Current action and preconditions to check: trajectory_clear

Your task: For each precondition in the list above, predict whether it will hold at this action.

Consider the current scene as observed from the mobile robot's camera, and analyze the predicted future states of all dynamic agents (e.g., people, animals, vehicles, or any moving entities) within the NEXT SECOND.

IMPORTANT: Only answer "very likely" if you are absolutely certain—based on strong, clear evidence—that a dynamic agent will violate the precondition in the predicted future state. Do NOT answer "very likely" for unlikely, ambiguous, or low-probability risks.

Ask yourself for each precondition: Is there a high probability, with clear and convincing evidence, that the predicted future states of any dynamic agent will interfere with the predicted future state of the currently executing action within the NEXT SECOND, causing that precondition to fail?

Assess the risk level based on these predictions. Use "likely" or "very likely" if motions create a clear risk of interference.

Use "neutral" or "improbable" if agents are nearby but their predicted paths are clearly diverging or non-conflicting.

Failure Risk Categories: "very improbable", "improbable", "neutral", "likely", "very likely"

Answer Format: Output ONLY the probability_of_failure value from these categories: "very improbable", "improbable", "neutral", "likely", "very likely"

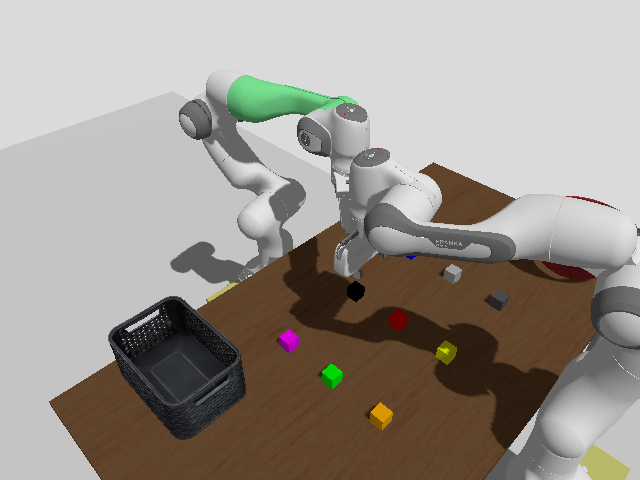

Answer: likely